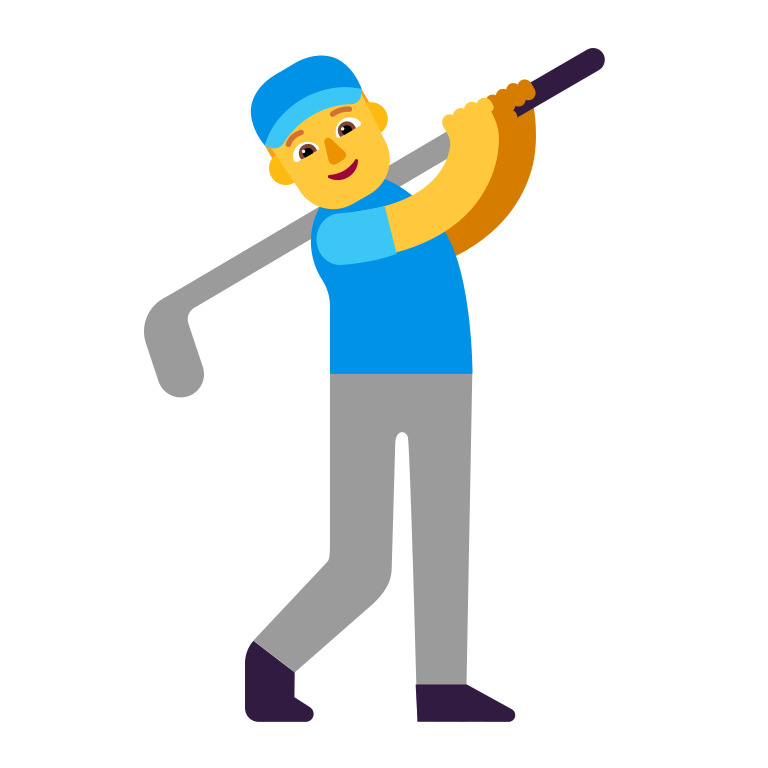
man golfing flat default